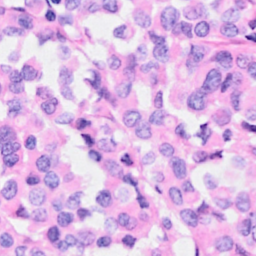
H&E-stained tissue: Breast